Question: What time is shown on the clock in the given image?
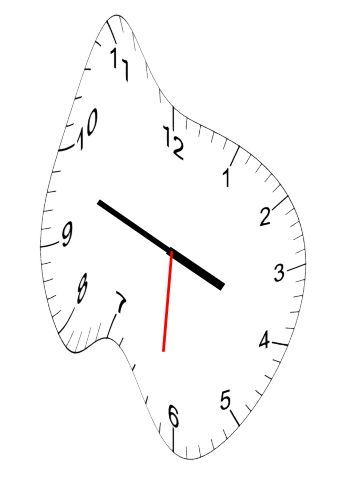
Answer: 03:48:31